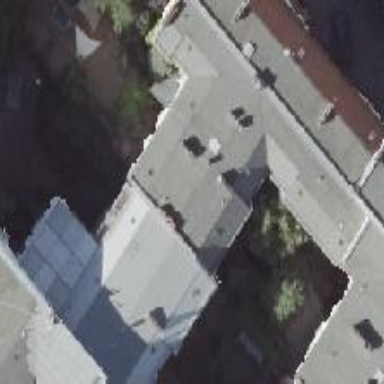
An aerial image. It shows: Building with LightSlateGray roof.